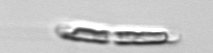
Label: Guinardia_striata